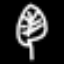
Label: leaf